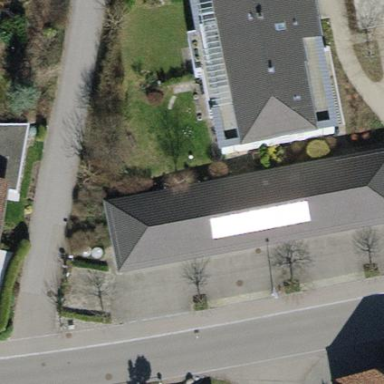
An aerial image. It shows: Garage building.